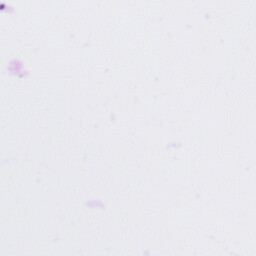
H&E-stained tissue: Tonsil